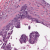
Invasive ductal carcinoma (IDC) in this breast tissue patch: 1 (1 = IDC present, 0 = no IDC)